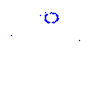
Particle: proton